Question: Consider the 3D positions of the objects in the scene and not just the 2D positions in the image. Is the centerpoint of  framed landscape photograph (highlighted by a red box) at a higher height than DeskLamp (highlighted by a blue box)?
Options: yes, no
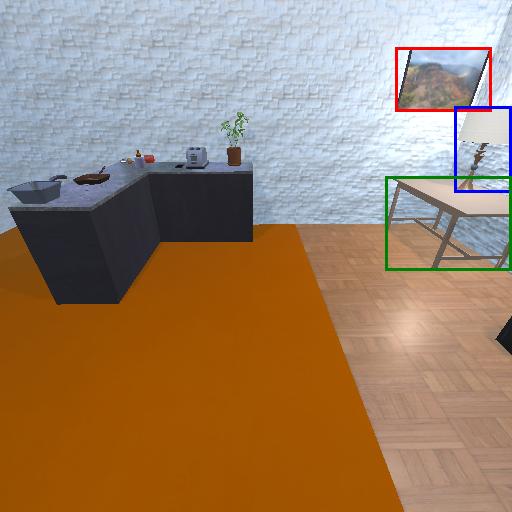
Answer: yes